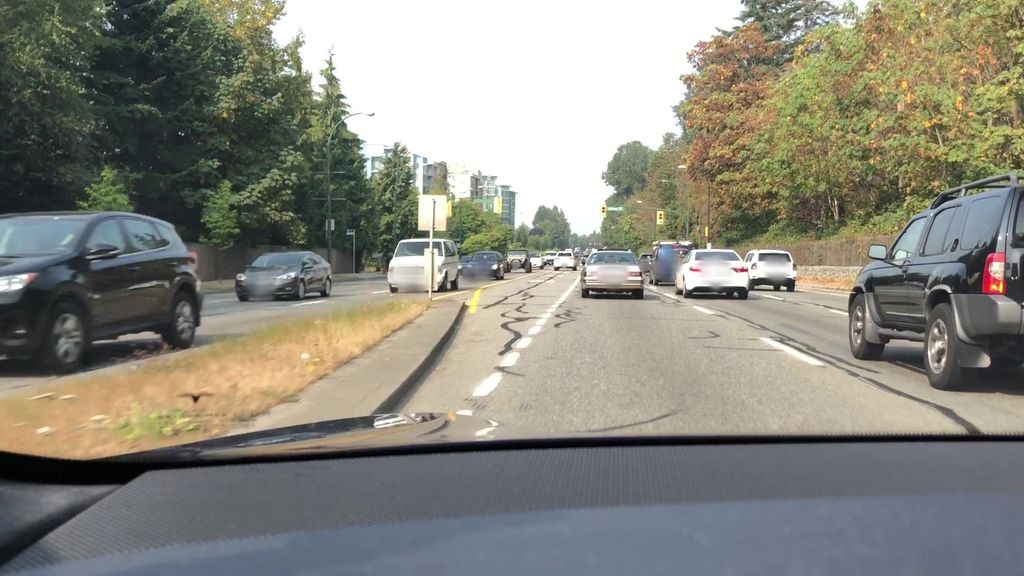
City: vancouver